Interaction volume radius: 10 \u00c5
Interaction volume height: 10 \u00c5
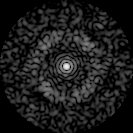
Disorder parameter: 0.798